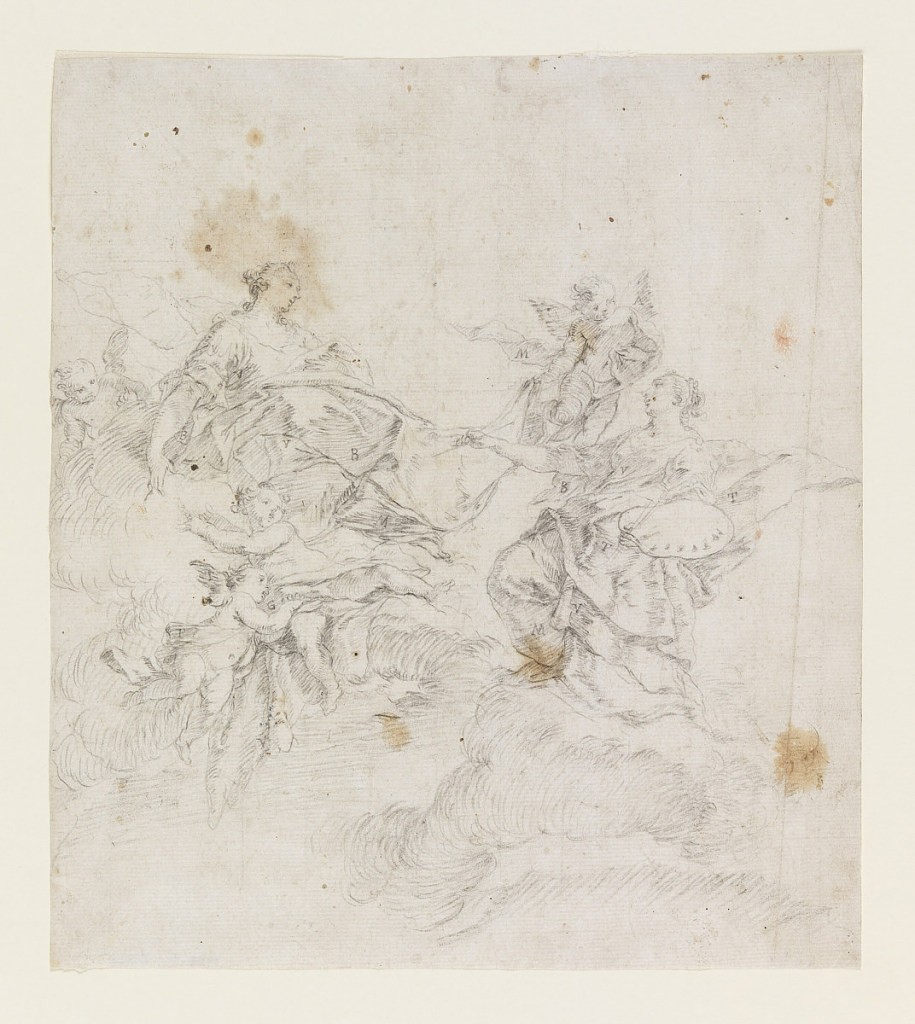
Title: Ceiling Design
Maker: Fedele Fischetti, Italian, 1734 - 1789
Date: ca. 1760–89
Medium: Graphite on off-white laid paper
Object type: Drawing
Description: Vertically oriented ceiling design; allegory of painting with inscribed color key.